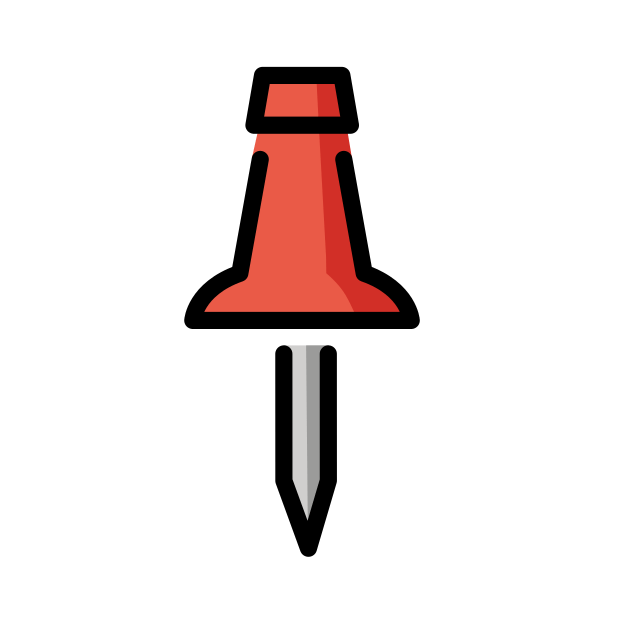
pushpin